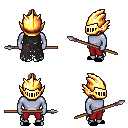
a pixel art fantasy rpg character, male body template, dark elf, purple skin, black tattered cape, red pants, light blonde short topknot hairstyle, gold helm, black slippers, spear, four views (front, back, left, right), 2x2 character sprite sheet, small pixel art, hard edges, no anti-aliasing